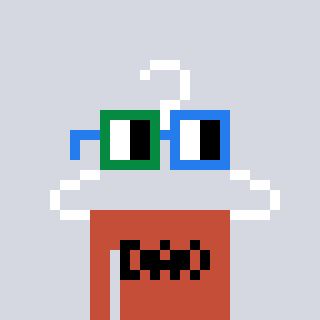
a pixel art character with square green and blue glasses, a hanger-shaped head and a rust-colored body on a cool background